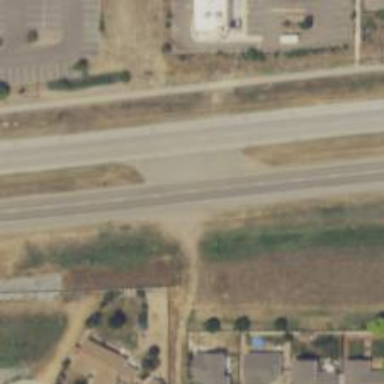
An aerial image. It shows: Trunk link highway.